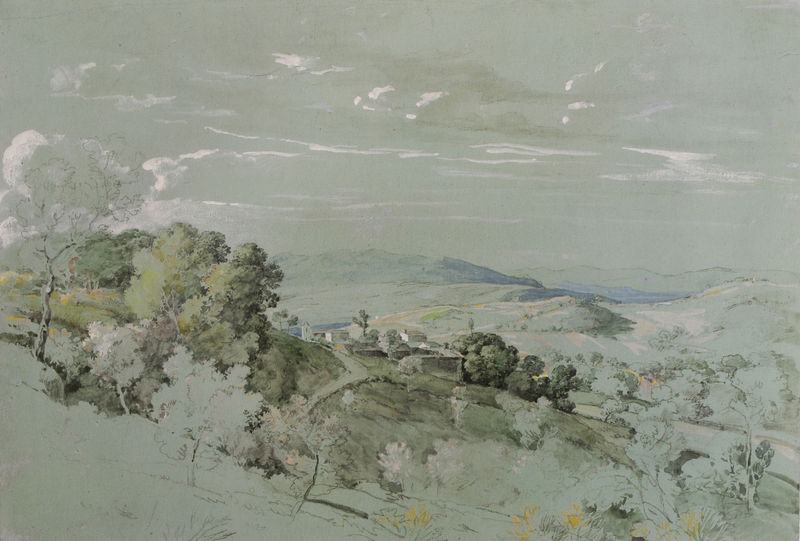
Titel: Umbrische Landschaft bei Perugia
Künstler: Johann Georg von Dillis
Standort: Vaduz
Institution: Stiftung Ratjen
Schlagwörter: baum, berg, blau, gemälde, himmel, laub, weiß, wolken, aquarell, bäume, gelb, grün, himmerl, landschaft, ocker, see, stadt, blumen, braun, grau, hell, orange, strasse, zeichnung, ausblick, dach, gras, haus, schnee, weg, wiese, wolke, felder, ferne, horizont, häuser, hügel, natur, weite, zweige, busch, büsche, kirche, sträucher, wiesen, rosa, tal, wald, anhöhe, turm, bewölkt, papier, umrisse, italien, ort, abhang, berge, gebirge, hang, dorf, dächer, gelände, hof, hügellandschaft, weisshöhung, stämme, wiess, ortschaft, tusche, unvollendet, laubbäume, siedlung, hügeö, lavierung, getönt, gouache, gehöht, non finito, zeichnungh, landweg, spitzlichter